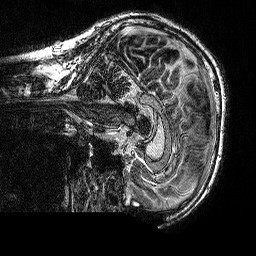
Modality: MP2RAGE
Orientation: sagittal
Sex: male
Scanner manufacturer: siemens
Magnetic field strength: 3 T
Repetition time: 5 s
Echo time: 0.00292 s